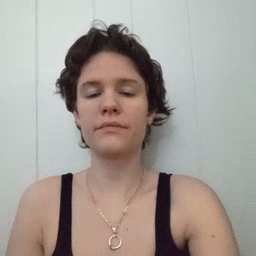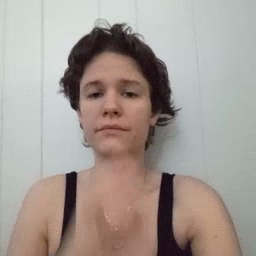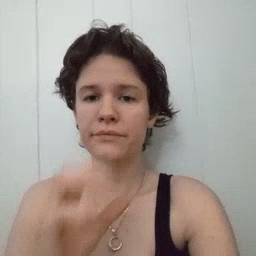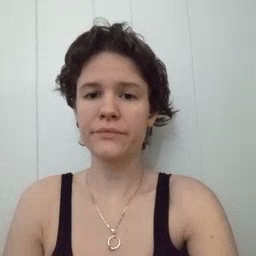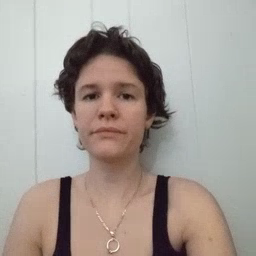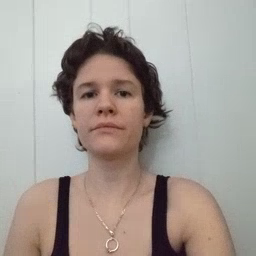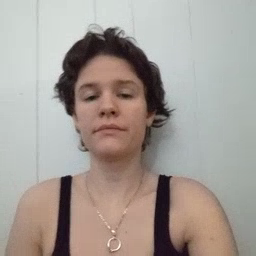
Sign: old